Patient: sex M, age 47
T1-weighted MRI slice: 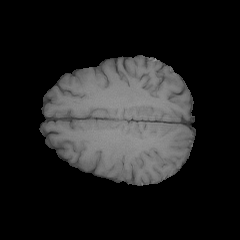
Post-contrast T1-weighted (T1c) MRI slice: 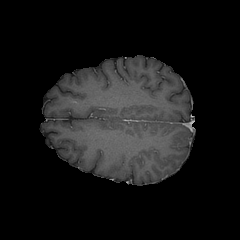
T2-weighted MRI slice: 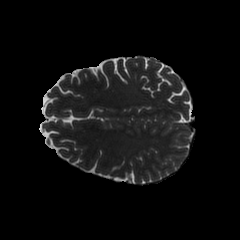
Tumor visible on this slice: no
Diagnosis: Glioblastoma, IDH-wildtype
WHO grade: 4